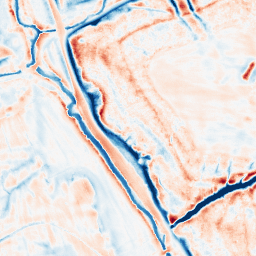
Category: edge_preserving
Decomposition family: bilateral
Decomposition parameters: d: 21
sigma_color: 150
sigma_space: 50
Upsampling method: sinc_hamming
Upsampling parameters: scale: 2
kernel_size: 16
Upsampling scale: 2